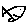
Label: fish